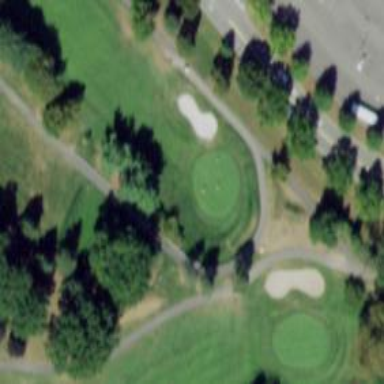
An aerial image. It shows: View of golf hole.